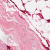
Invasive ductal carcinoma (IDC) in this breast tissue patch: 0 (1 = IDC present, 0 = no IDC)